Aerial crown-view tile of a tropical tree (Barro Colorado Island, Panama), acquired 20241216:
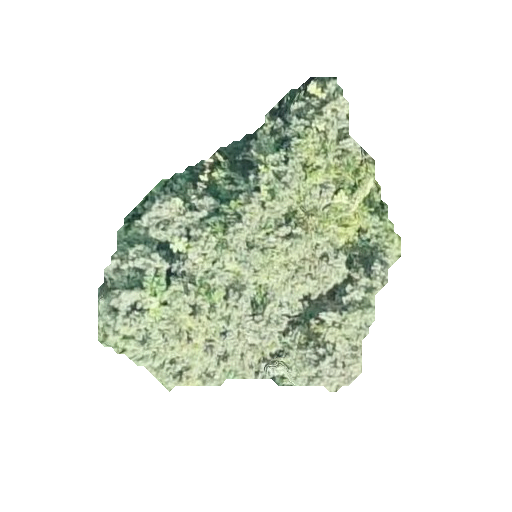
Species: Luehea seemannii
GBIF accepted scientific name: Luehea seemannii
Crown area: 91.783 m²